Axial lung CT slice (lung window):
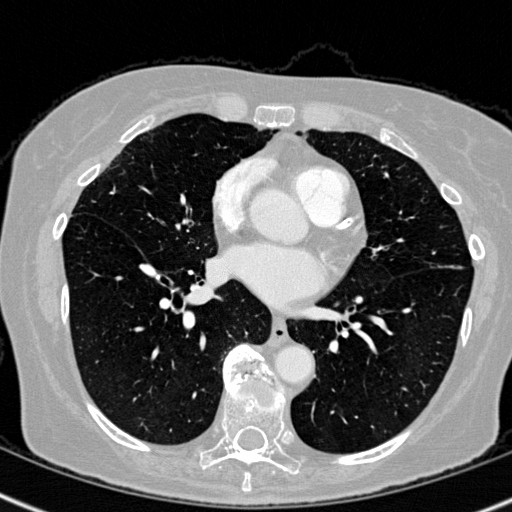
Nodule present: no